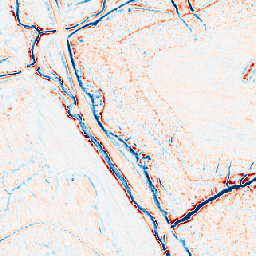
Category: edge_preserving
Decomposition family: bilateral
Decomposition parameters: d: 9
sigma_color: 150
sigma_space: 75
Upsampling method: area
Upsampling parameters: scale: 8
Upsampling scale: 8